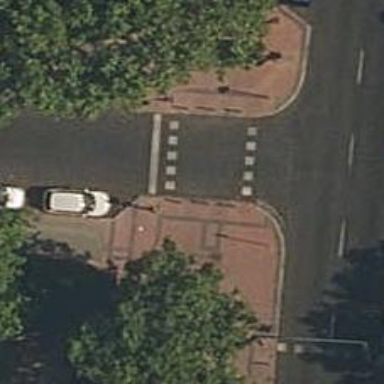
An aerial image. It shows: Crossing with traffic signals.